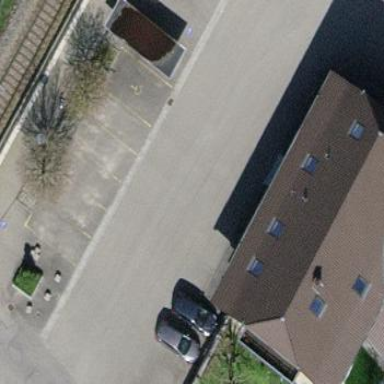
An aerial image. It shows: Parking area.